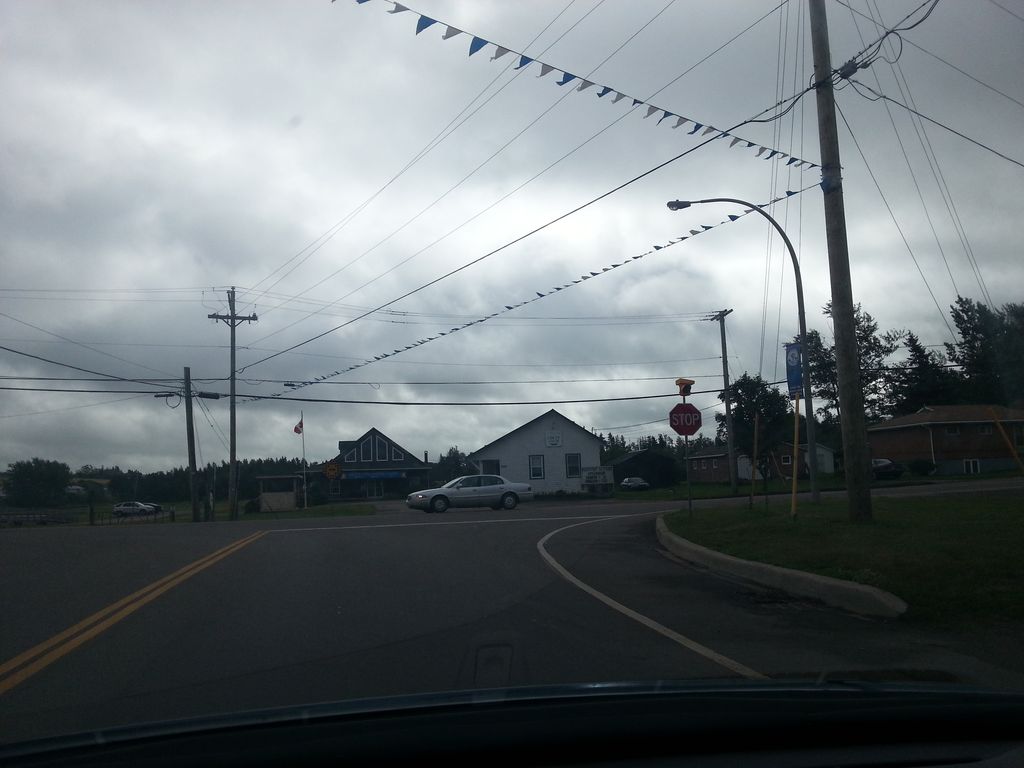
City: charlottetown